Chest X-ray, AP view. Patient: 61 years old, sex M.
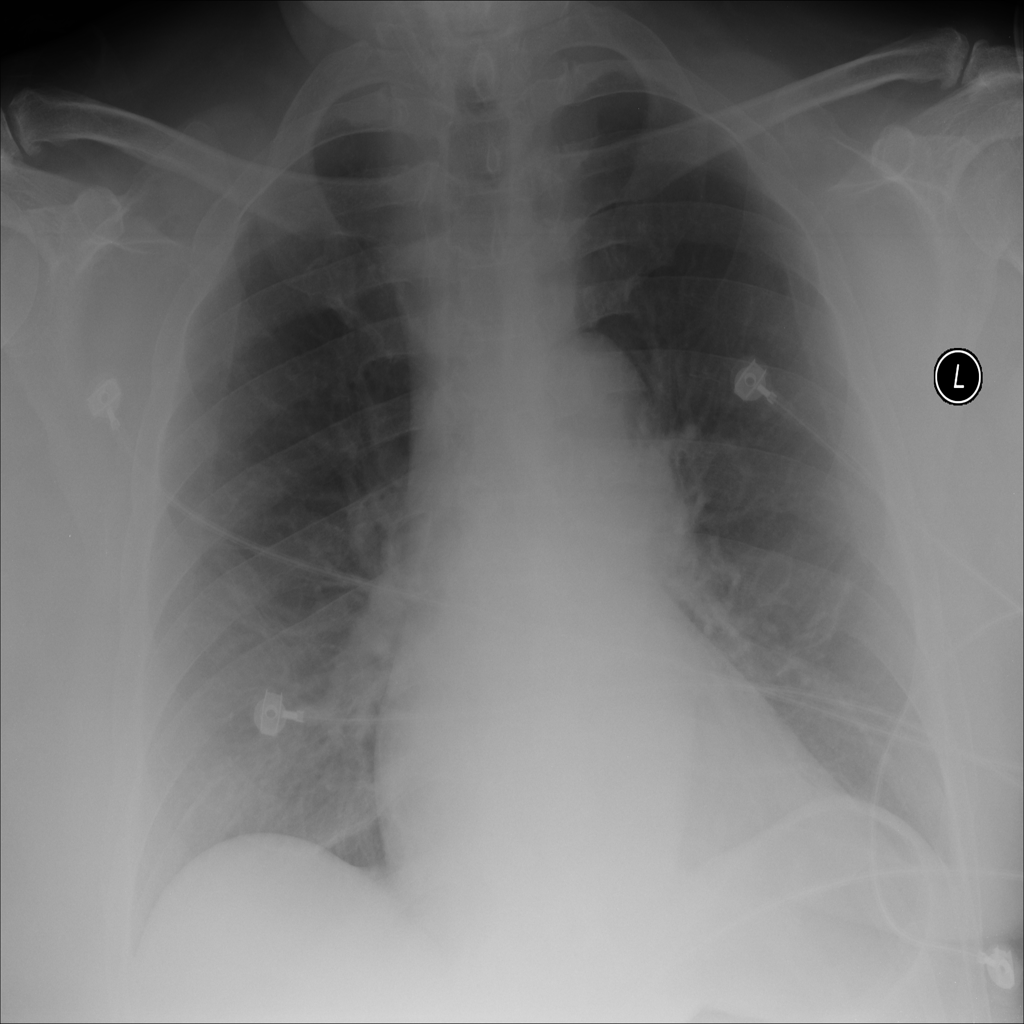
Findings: No Finding